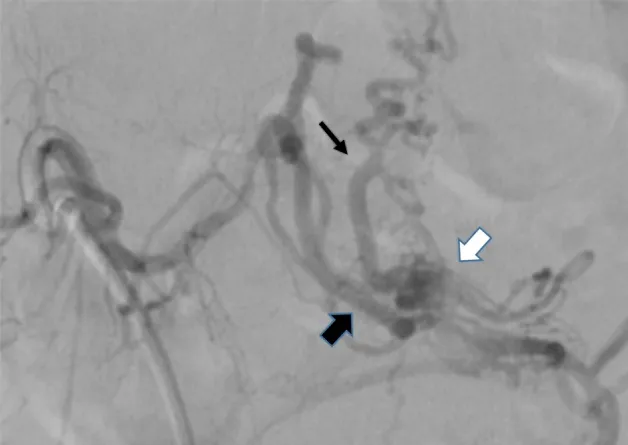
Case 2 Angiogram showing an abnormal blood vessel with a shunt within the lipoma fed by the right second lumbar artery. The feeding artery (thick black arrow) is entering the lipoma from the ventral side, passing the shunt (white arrow), and then entering the spinal canal as the draining vein (thin black arrow).
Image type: radiology (ct)